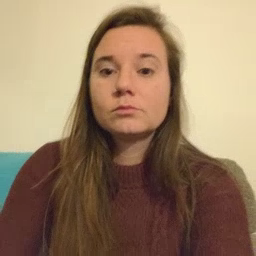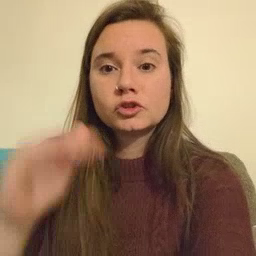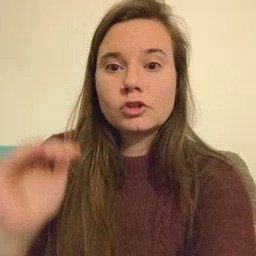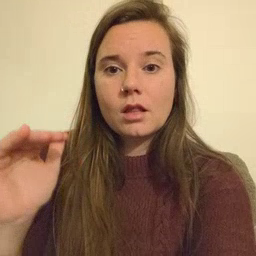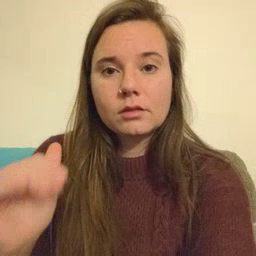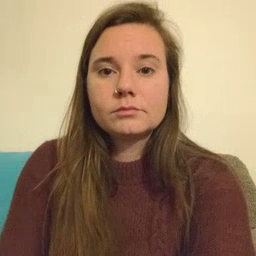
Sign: child